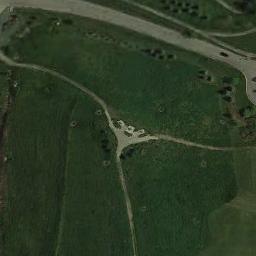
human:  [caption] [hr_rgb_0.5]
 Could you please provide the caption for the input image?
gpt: This meadow has dense grasses and some trees and some roads go through the meadow .

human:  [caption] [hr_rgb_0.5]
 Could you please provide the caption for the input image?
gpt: There are some roads go through the meadow .

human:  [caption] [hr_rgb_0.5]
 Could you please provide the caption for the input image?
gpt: The entire image is dominated by grass .

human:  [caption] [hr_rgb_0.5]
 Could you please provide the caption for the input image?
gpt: There are several roads of different lengths beside the meadow .

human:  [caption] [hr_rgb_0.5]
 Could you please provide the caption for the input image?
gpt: There are some paths on the green meadow .